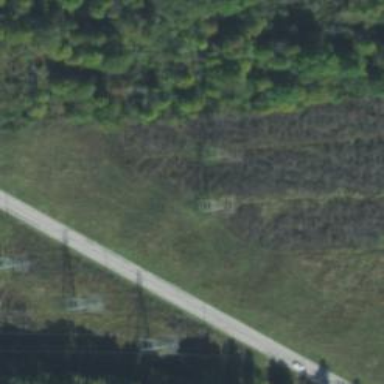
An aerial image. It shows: Lattice structure tower used for power transmission.